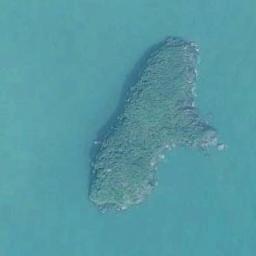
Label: island